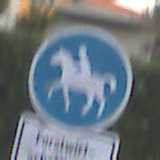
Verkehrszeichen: Reitweg
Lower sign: BesondereFahrzeugeUndTransportgueter7
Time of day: SunriseSunset
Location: Outdoor (Urban)
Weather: Clear
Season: NotSpecified
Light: Natural